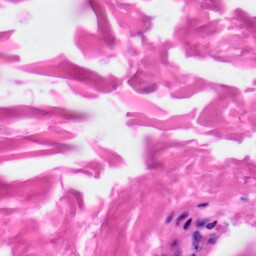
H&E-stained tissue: Skin